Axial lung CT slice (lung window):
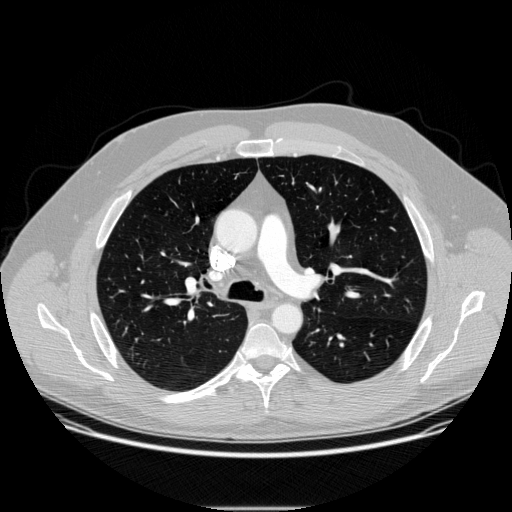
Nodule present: no